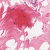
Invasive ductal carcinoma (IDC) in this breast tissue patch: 0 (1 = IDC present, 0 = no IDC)